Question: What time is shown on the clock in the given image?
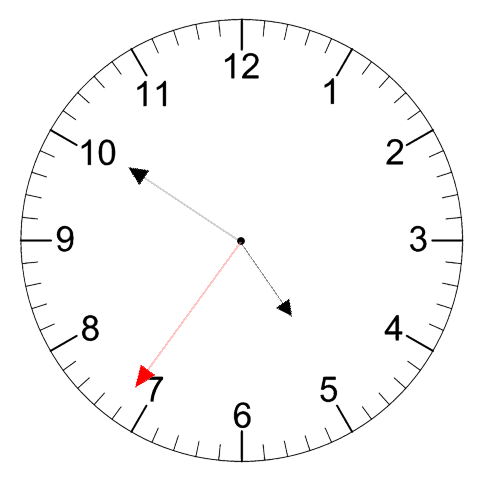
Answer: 04:50:36